Question: I wonder how to change the names of columns which name has begin on "Unnamed:".
Want to replace those columns with years from 1960 to 2019.
Have you guys any idea how?

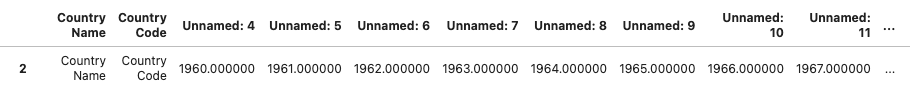
Answer: You could 'loop' over the columns and check if it needs to be renamed. This code assumes that they are in order of the year you want them.
'''
year = 1960
for col in my_df.columns:
if col.startswith('Unnamed'):
my_df.rename(columns = {col :f'{year}'}, inplace = True)
year += 1
'''